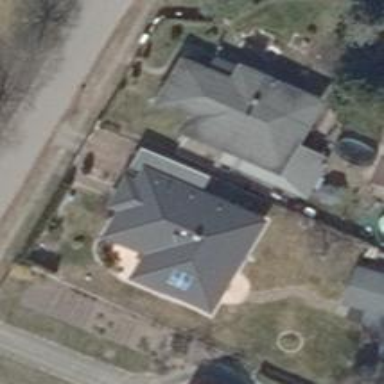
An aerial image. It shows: Detached building with hipped roof.